Question: When using Travis with GitHub, why are some build numbers missing? E.g. at <URL>.

How can one find the missing builds?
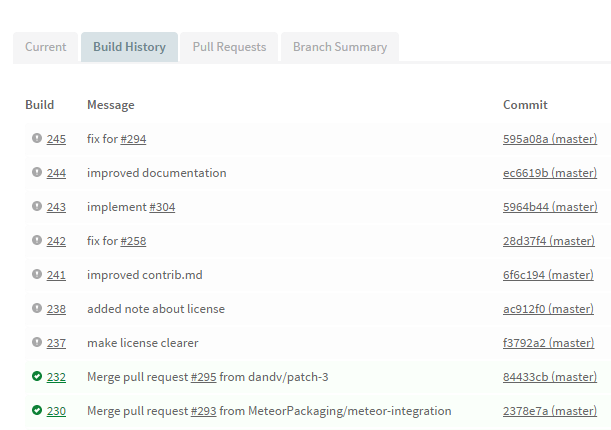
Answer: Travis separates commits that are part of pull requests from commits that are not.
The missing builds are under the <URL> tab.